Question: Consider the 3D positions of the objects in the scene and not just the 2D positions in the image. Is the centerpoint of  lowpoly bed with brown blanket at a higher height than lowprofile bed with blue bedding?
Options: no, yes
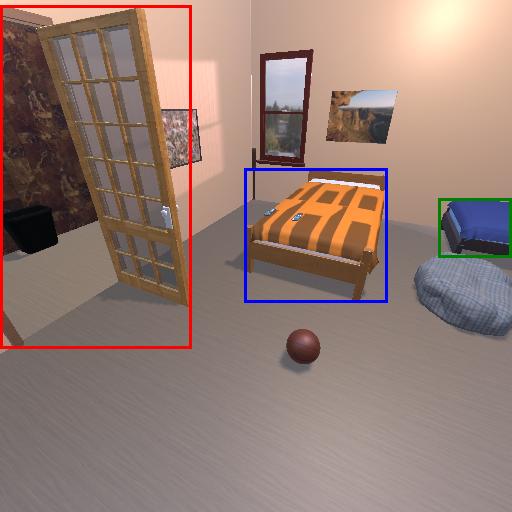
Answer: no